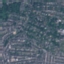
Label: Residential